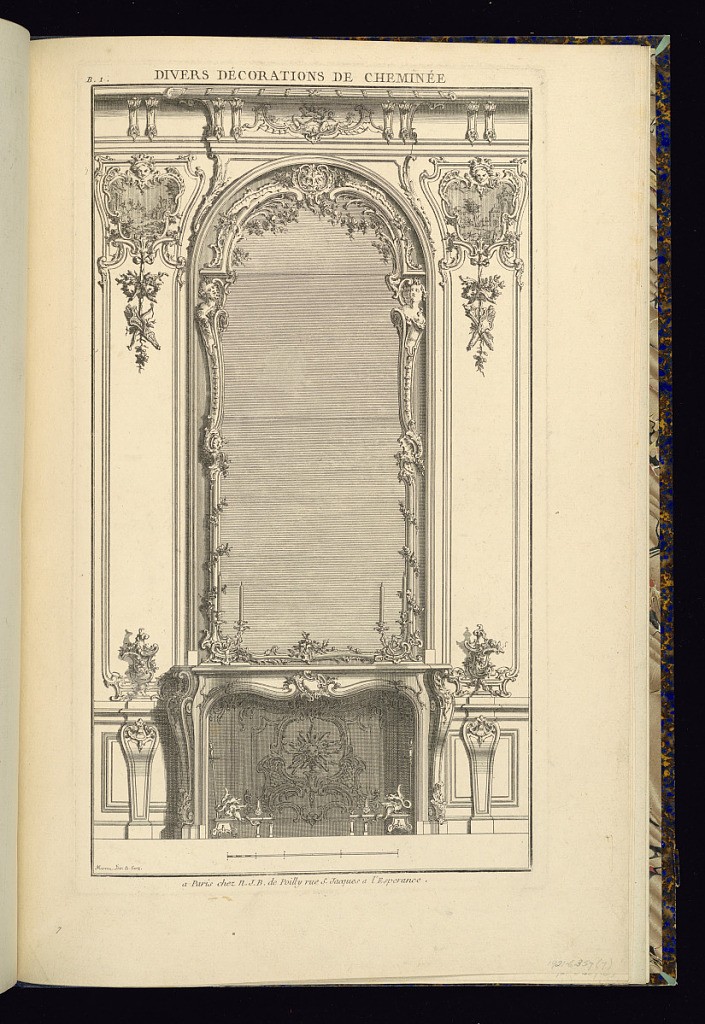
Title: Title Page: Fireplace (Chimney Piece and Mantel) Designs
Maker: Pierre Moreau, French, 170? – 1762
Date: ca. 1767
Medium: Etching and engraving on laid paper
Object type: Print
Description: Title page and design for a chimney piece (fireplace and overmantel mirror) illustrated as a detailed wall elevation. The design features rococo ornament and motifs, c-scrolls, shells, scrolling leaves (rinceaux) fleurons, foliage, palm leaves, garlands and festoons of flowers, masks (mascarons), cartouches, clasps, hanging trophies, and stick and ribbon molding. The curvilinear mantel features a central asymmetrical cartouche. The fireplace includes an ornately decorated back-plate, with andirons in the shape of dragons. On either side of the fireplace at the dado level, are two wall pedestals supporting lidded vases. The arched overmantel mirror frame includes two-candled wall sconces, and male busts as terminal figures on the upper corners. The narrow wall paneling (boiserie) flanking the chimney piece is decorated with ornate molding, hanging trophies representing love with bows, quivers of arrows and flaming torches, and landscape paintings. The cornice includes a central cartouche featuring putti and lined with corbels. The plate is numbered, titled, and signed, with a scale below.